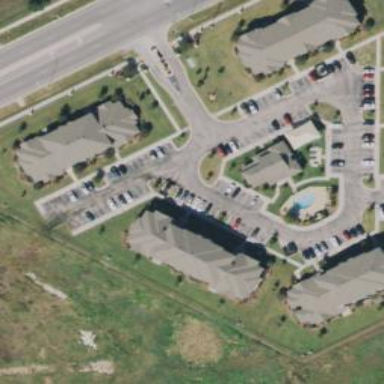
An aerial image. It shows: Residential area with apartments.